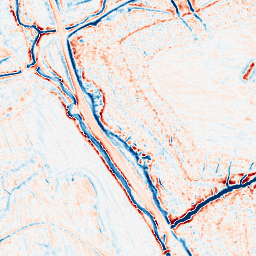
Category: multiscale
Decomposition family: dog_multiscale
Decomposition parameters: sigma_ratio: 1.6
n_scales: 3
base_sigma: 0.5
Upsampling method: lanczos
Upsampling parameters: scale: 4
Upsampling scale: 4